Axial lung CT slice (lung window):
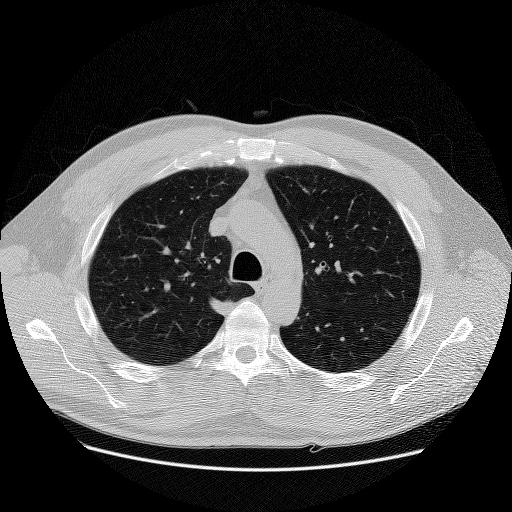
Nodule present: no